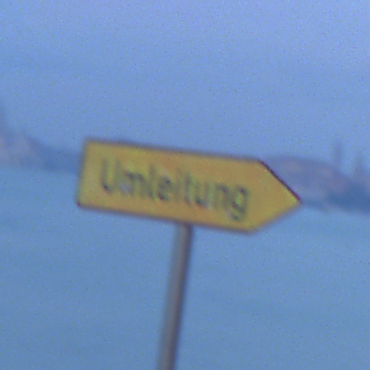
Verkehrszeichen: UmleitungswegweiserRechtsweisend
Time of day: Dawn
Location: Outdoor (Urban)
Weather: PartlyCloudy
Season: NotSpecified
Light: Natural